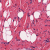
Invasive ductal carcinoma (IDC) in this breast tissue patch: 0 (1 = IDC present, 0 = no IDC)